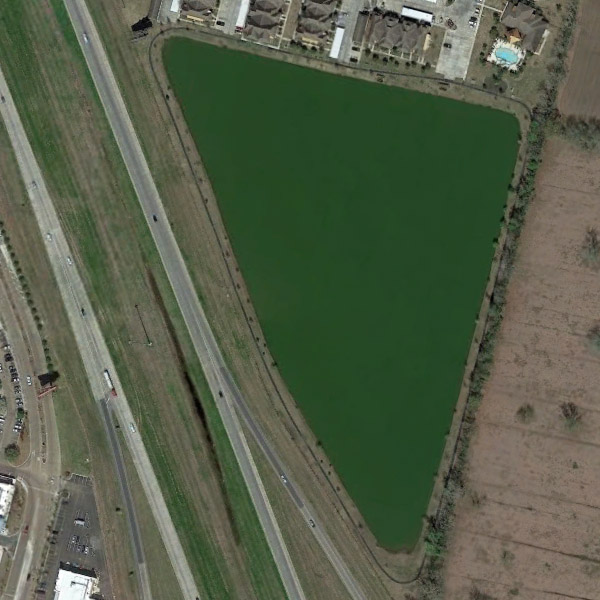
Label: Pond